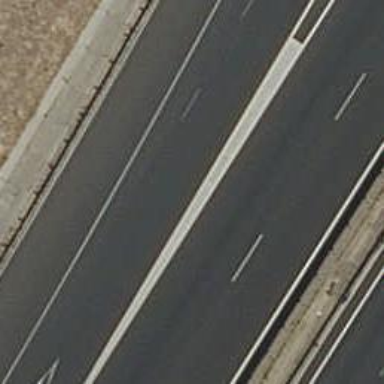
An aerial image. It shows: Road with "give way" sign.